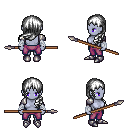
a pixel art fantasy rpg character, female body template, dark elf, purple skin, steel arm armor, magenta pants, white left-swept hairstyle, white cloth bandages, metal boots, spear, four views (front, back, left, right), 2x2 character sprite sheet, small pixel art, hard edges, no anti-aliasing